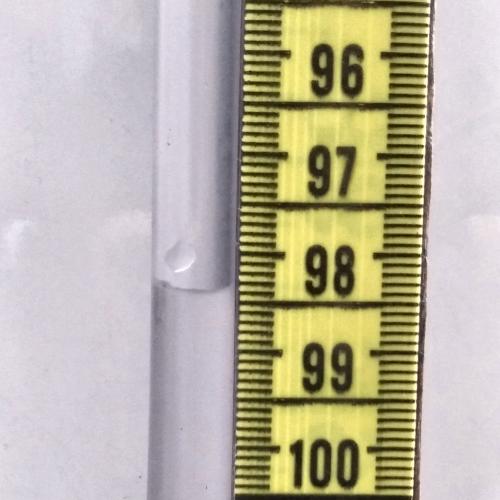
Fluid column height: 98.4 cm